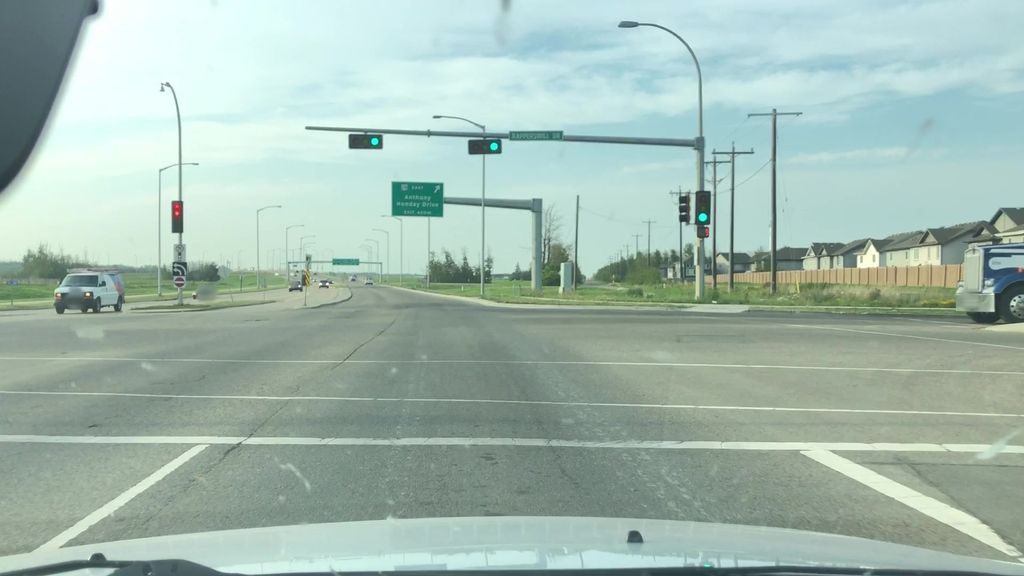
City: edmonton